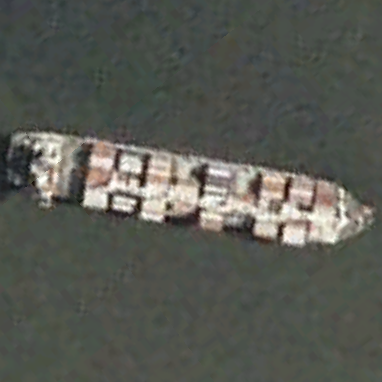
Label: Container_ship